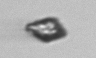
Label: detritus_transparent